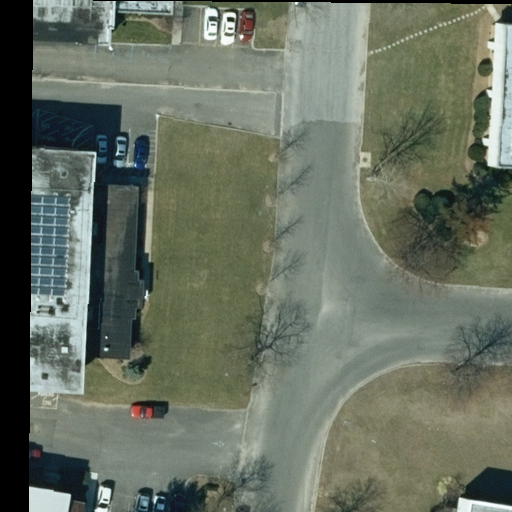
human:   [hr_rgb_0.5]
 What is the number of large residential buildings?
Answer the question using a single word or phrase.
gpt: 0

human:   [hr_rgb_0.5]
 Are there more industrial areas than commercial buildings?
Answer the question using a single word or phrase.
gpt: no

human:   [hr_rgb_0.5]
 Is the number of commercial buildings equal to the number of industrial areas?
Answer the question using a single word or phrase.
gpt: no

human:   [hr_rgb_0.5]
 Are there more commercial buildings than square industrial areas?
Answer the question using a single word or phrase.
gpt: yes

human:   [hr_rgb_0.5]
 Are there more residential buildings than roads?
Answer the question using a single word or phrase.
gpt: no

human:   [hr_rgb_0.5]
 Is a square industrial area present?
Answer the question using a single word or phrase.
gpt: no

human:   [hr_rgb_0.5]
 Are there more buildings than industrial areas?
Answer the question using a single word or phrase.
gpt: yes

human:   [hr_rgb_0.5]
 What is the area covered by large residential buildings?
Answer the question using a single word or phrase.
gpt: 0m2

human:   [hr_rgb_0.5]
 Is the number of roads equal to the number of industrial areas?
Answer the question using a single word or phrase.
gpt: no

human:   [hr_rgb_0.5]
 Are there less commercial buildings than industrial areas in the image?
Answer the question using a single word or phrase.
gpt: no

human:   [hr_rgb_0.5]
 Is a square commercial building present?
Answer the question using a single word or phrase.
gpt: no

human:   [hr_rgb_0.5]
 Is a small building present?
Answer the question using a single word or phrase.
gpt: no

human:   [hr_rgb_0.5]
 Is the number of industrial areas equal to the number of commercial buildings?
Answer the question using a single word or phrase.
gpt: no

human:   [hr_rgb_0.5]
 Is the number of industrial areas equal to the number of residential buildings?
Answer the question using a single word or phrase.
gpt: no

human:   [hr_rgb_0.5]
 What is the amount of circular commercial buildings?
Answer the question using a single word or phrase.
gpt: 0

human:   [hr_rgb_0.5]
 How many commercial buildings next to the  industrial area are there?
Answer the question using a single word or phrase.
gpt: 4

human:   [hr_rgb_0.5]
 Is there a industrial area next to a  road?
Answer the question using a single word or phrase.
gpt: yes

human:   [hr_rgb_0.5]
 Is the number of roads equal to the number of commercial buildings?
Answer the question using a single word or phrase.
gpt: no

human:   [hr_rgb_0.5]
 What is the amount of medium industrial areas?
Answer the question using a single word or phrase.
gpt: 0

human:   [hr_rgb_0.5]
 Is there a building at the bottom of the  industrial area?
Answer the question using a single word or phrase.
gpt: no

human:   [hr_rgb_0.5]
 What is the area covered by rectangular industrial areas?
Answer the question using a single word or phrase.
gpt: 10623m2

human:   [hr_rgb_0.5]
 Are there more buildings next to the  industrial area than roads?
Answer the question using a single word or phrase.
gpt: yes

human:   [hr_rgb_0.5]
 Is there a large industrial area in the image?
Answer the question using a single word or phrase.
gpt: yes

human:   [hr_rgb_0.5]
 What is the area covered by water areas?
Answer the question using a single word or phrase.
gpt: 0m2

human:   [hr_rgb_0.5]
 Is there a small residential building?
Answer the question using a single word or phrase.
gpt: no

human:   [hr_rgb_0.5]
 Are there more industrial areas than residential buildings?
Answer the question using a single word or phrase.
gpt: yes

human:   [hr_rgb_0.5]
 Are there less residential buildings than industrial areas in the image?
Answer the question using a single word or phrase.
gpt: yes

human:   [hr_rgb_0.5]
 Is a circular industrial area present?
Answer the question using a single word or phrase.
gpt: no

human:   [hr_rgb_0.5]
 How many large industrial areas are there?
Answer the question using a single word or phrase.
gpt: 1

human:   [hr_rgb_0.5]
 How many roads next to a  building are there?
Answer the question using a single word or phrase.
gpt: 2

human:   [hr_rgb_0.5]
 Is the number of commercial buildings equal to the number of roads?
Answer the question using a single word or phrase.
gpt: no

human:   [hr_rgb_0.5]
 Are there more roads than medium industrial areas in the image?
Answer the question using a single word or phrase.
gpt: yes

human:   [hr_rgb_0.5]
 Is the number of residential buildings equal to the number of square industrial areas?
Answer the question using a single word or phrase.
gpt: yes

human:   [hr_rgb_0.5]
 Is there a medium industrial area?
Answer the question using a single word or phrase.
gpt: no

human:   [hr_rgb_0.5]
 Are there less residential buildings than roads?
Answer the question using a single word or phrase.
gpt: yes

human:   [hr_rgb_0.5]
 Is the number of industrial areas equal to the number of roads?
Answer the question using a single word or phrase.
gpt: no